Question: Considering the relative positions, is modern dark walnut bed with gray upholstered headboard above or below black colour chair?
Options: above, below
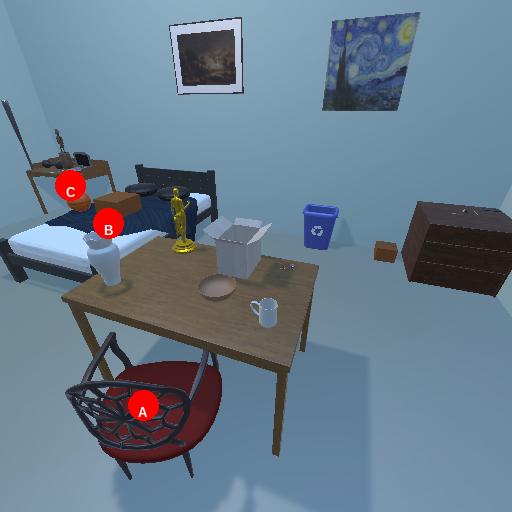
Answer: above